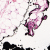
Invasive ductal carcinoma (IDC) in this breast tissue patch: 0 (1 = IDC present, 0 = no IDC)